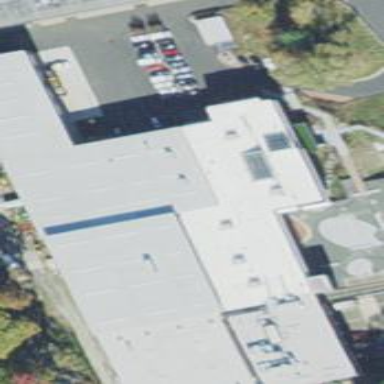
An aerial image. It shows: Part of building.